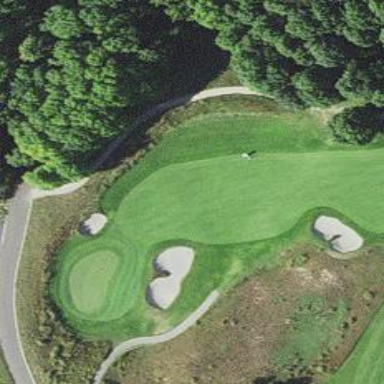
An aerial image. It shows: View of golf hole.